Chest X-ray:
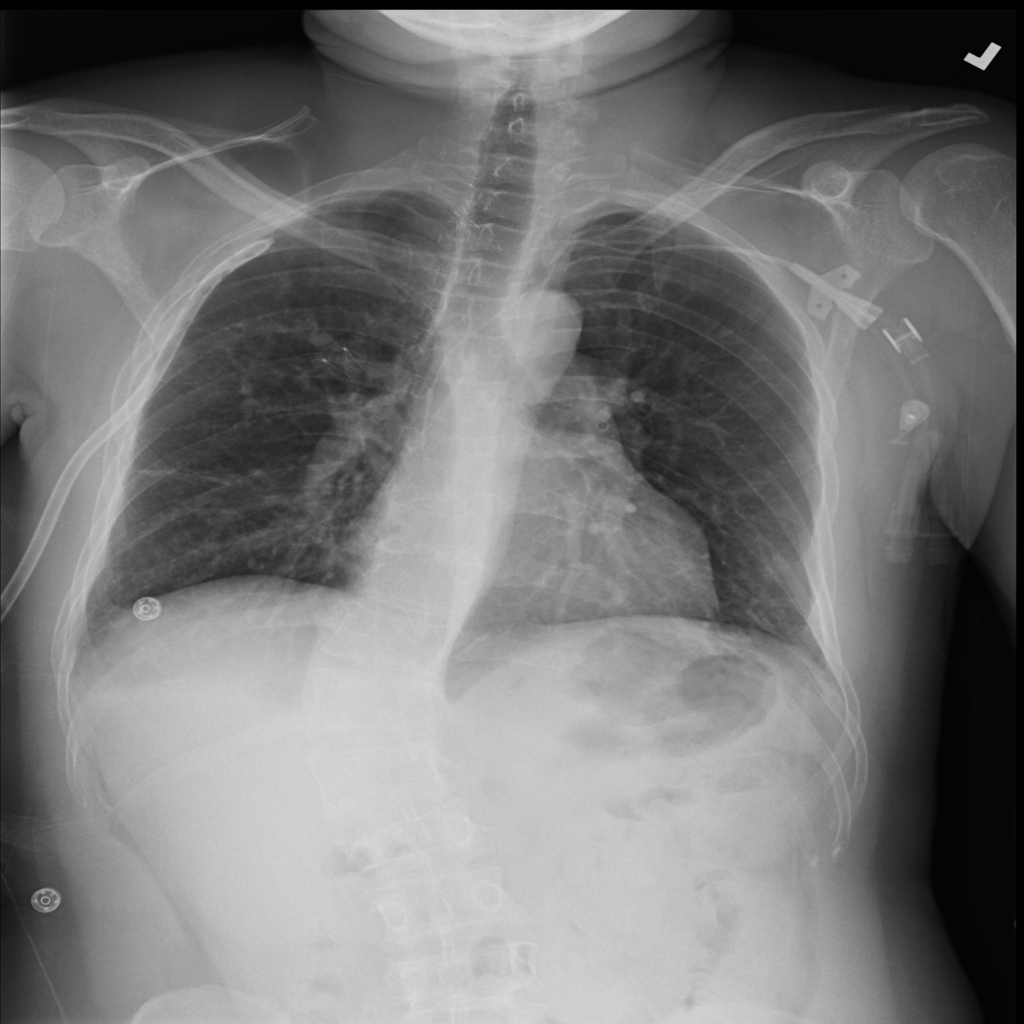
Findings: Fibrosis, Pleural Thickening
No abnormal finding: no